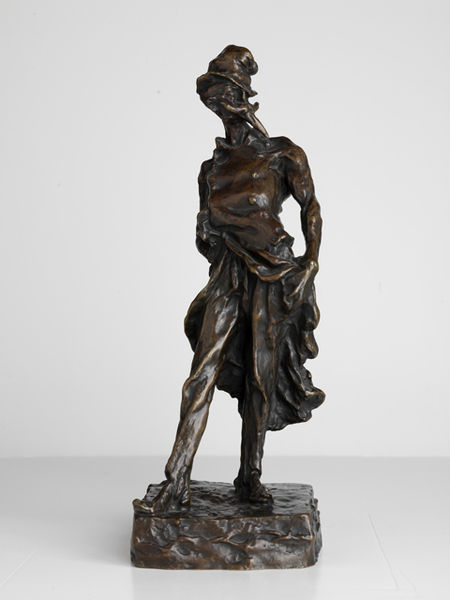
Titel: Ratapoil
Künstler: Honoré Daumier
Standort: Karlsruhe
Institution: Staatliche Kunsthalle Karlsruhe
Schlagwörter: dunkel, fuß, hand, kopf, körper, mann, nackt, schurz, umhang, vogel, weiß, mädchen, bewegung, braun, busen, frau, hut, kleid, kleider, nase, profil, schwarz, blick, haube, rock, zylinder, alt, anzug, bart, hose, jacke, arm, arme, falten, halten, kleidung, mensch, sockel, stehen, stein, tod, bild, herr, hände, wind, gehen, boden, figur, gewand, haare, kostüm, mantel, pose, standfigur, stehend, person, knopf, skulptur, statue, beine, bewegt, kopfbedeckung, bein, farbig, schnabel, schuhe, hosen, laufen, abstrakt, klein, füsse, frack, karikatur, muskeln, metall, bronze, faltenwurf, kontrapost, plastik, podest, rodin, knöpfe, schnauzbart, dünn, foto, griff, penis, eisen, gang, schmutz, messing, ausgemergelt, kupfer, seite, stand, schritt, schuh, statuette, spitzbart, gedreht, daumier, faun, heben, undeutlich, gerafft, spielbein, standbein, guss, kleinplastik, tänzer, grotesk, gegossen, laufend, mager, lüften, staute, lupfen, giacometti, statute, schrittstellung, kleinbronze, raffen, frankrecih, schneider, verweht, mantek, bann, amm, schnurbard, bocksfuß, domier, en, 19. jahrhundert, bronze+, räffen, dgd, gehen#, figurbronze, schnabel+, balr